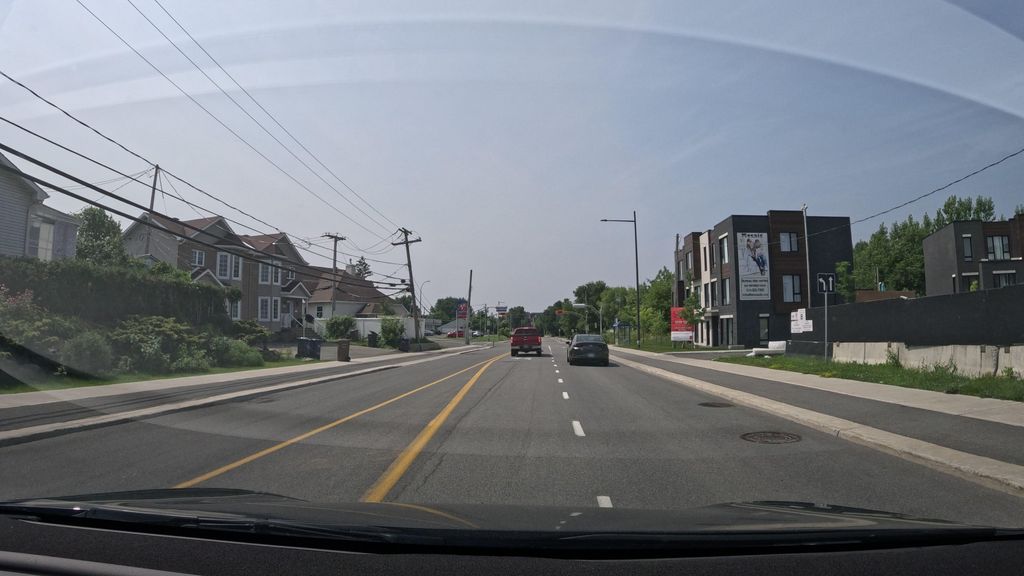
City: montreal